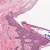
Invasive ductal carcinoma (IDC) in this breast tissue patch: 0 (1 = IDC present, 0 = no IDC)